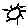
Label: sun